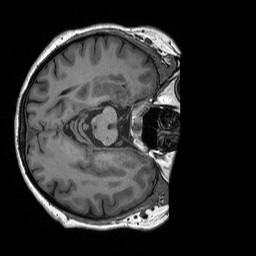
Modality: T1w
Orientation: axial
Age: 71
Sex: female
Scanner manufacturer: siemens
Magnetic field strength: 3 T
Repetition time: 2.4 s
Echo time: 0.00226 s